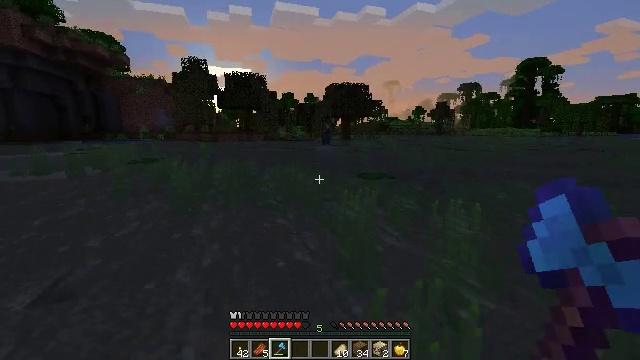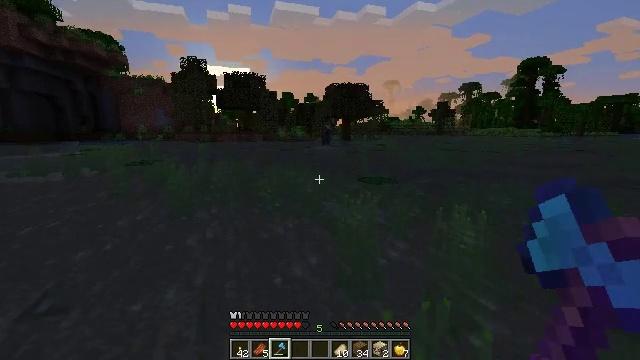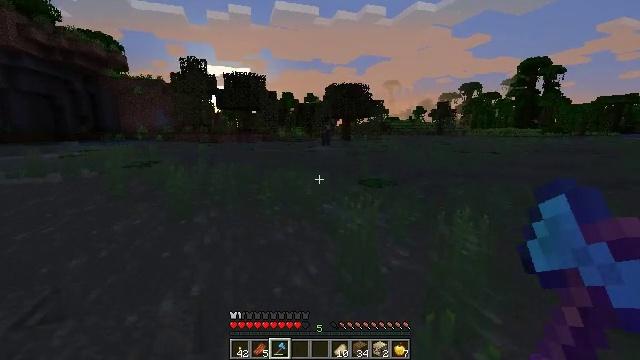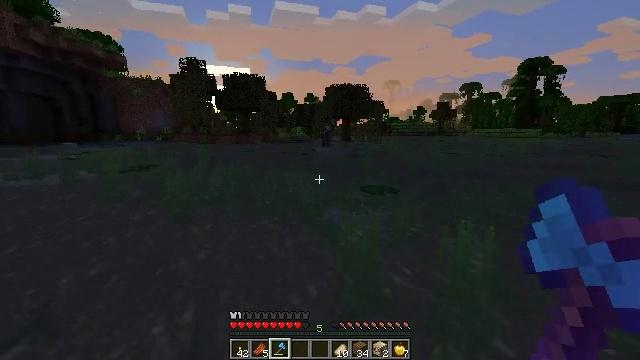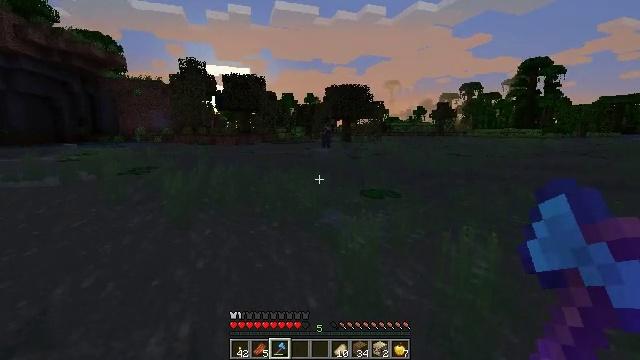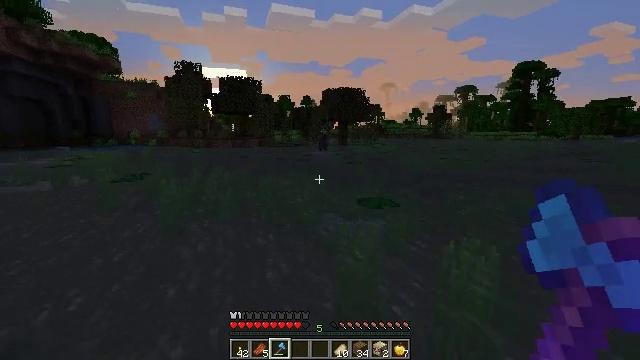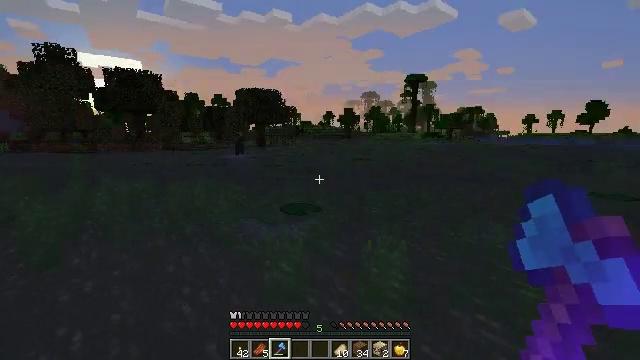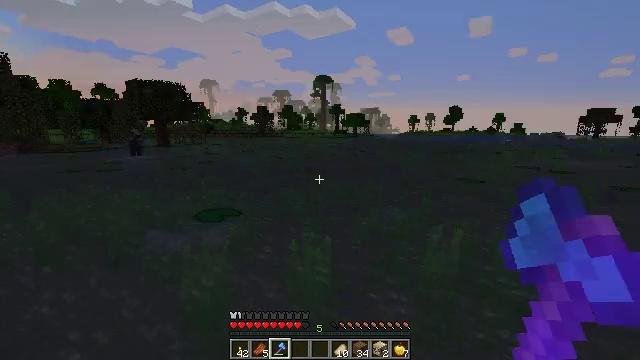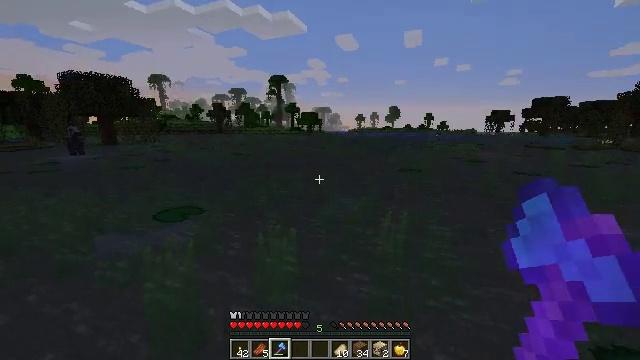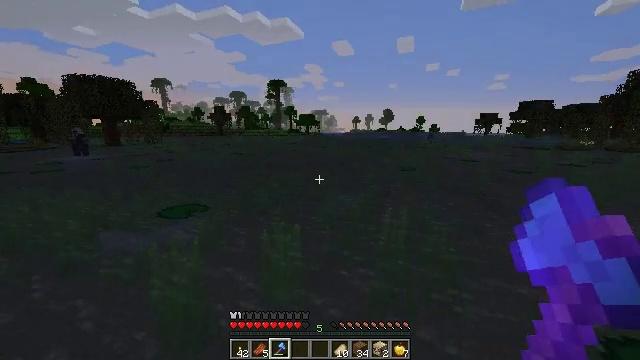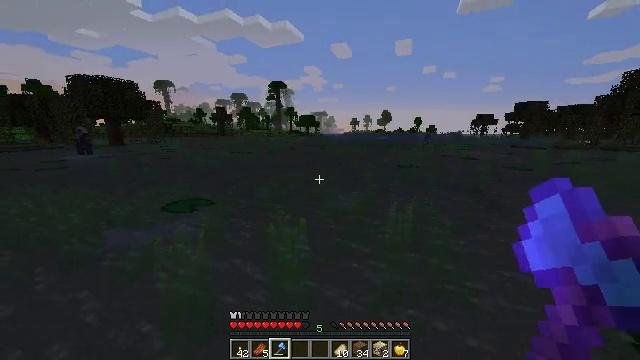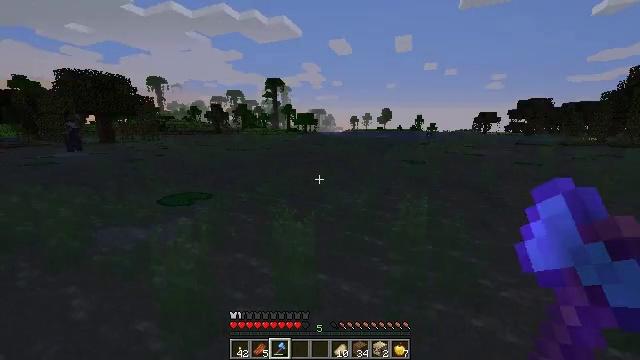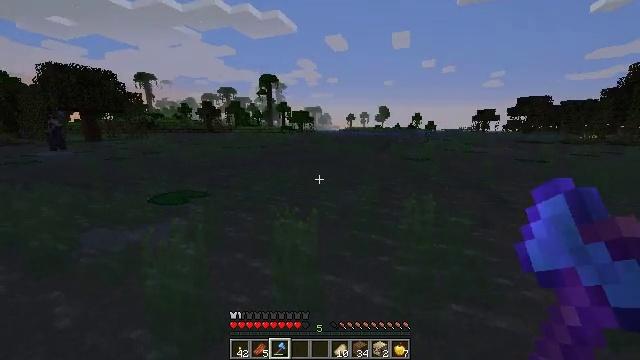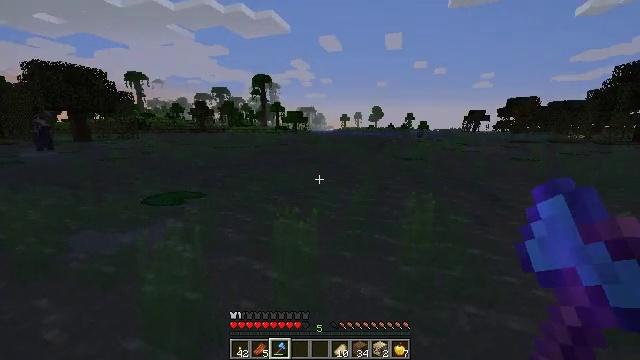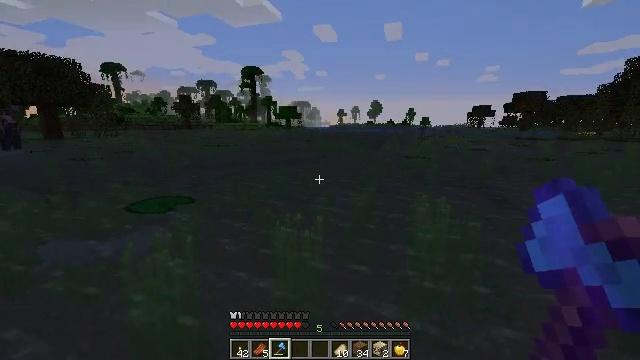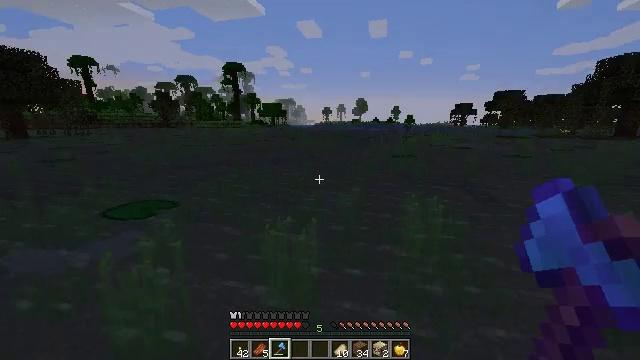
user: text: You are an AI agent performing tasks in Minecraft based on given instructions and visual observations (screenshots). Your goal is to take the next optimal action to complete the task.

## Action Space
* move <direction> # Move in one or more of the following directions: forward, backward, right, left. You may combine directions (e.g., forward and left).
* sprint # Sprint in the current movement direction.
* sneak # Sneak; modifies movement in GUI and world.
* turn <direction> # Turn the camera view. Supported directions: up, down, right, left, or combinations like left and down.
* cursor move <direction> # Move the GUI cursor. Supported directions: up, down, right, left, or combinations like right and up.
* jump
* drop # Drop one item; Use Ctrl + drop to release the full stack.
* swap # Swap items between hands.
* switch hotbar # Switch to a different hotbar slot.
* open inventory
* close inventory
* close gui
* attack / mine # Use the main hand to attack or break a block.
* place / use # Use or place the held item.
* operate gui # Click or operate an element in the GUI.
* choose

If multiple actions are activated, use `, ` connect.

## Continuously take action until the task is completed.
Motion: motion action
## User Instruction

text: Harvest the lily pad from the surface of water.
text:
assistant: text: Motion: move forward, sprint, jump
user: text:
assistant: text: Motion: move forward, sprint, jump
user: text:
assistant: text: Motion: move forward, sprint, jump
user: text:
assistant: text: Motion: move forward, sprint, jump
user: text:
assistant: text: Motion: move forward and move left, sprint, jump
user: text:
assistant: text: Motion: move forward and move left, sprint, turn right, jump
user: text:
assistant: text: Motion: move forward and move left, sprint, turn right, jump
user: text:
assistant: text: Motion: move forward and move left, sprint, turn right and down, jump
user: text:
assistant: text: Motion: move forward and move left, sprint, jump
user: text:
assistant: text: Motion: move forward and move left, sprint, jump
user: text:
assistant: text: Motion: move forward and move left, sprint, jump
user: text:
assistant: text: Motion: move forward and move left, sprint, turn right, jump
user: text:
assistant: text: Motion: move forward and move left, sprint, turn right, jump
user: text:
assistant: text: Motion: move forward and move left, sprint, turn right, jump
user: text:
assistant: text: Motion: move forward and move left, sprint, turn right, jump
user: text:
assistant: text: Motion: move forward and move left, sprint, jump
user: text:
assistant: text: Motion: move forward and move left, sprint, jump
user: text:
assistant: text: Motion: move forward and move left, sprint, jump
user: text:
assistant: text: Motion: move forward and move left, sprint, jump
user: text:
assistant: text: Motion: move forward and move left, sprint, jump
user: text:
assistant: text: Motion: move forward and move left, sprint, jump
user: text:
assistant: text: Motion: move forward and move left, sprint, jump
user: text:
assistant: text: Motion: move forward and move left, sprint, jump
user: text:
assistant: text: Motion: move forward and move left, sprint, jump
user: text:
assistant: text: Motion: move forward and move left, sprint, jump
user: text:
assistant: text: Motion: move forward and move left, sprint, jump
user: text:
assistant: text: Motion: move forward and move left, sprint, jump
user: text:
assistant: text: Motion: move forward and move left, sprint, jump
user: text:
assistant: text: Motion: move forward and move left, sprint, jump
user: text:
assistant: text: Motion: move forward and move left, sprint, jump